Platform: macOS
Application: Arc Browser
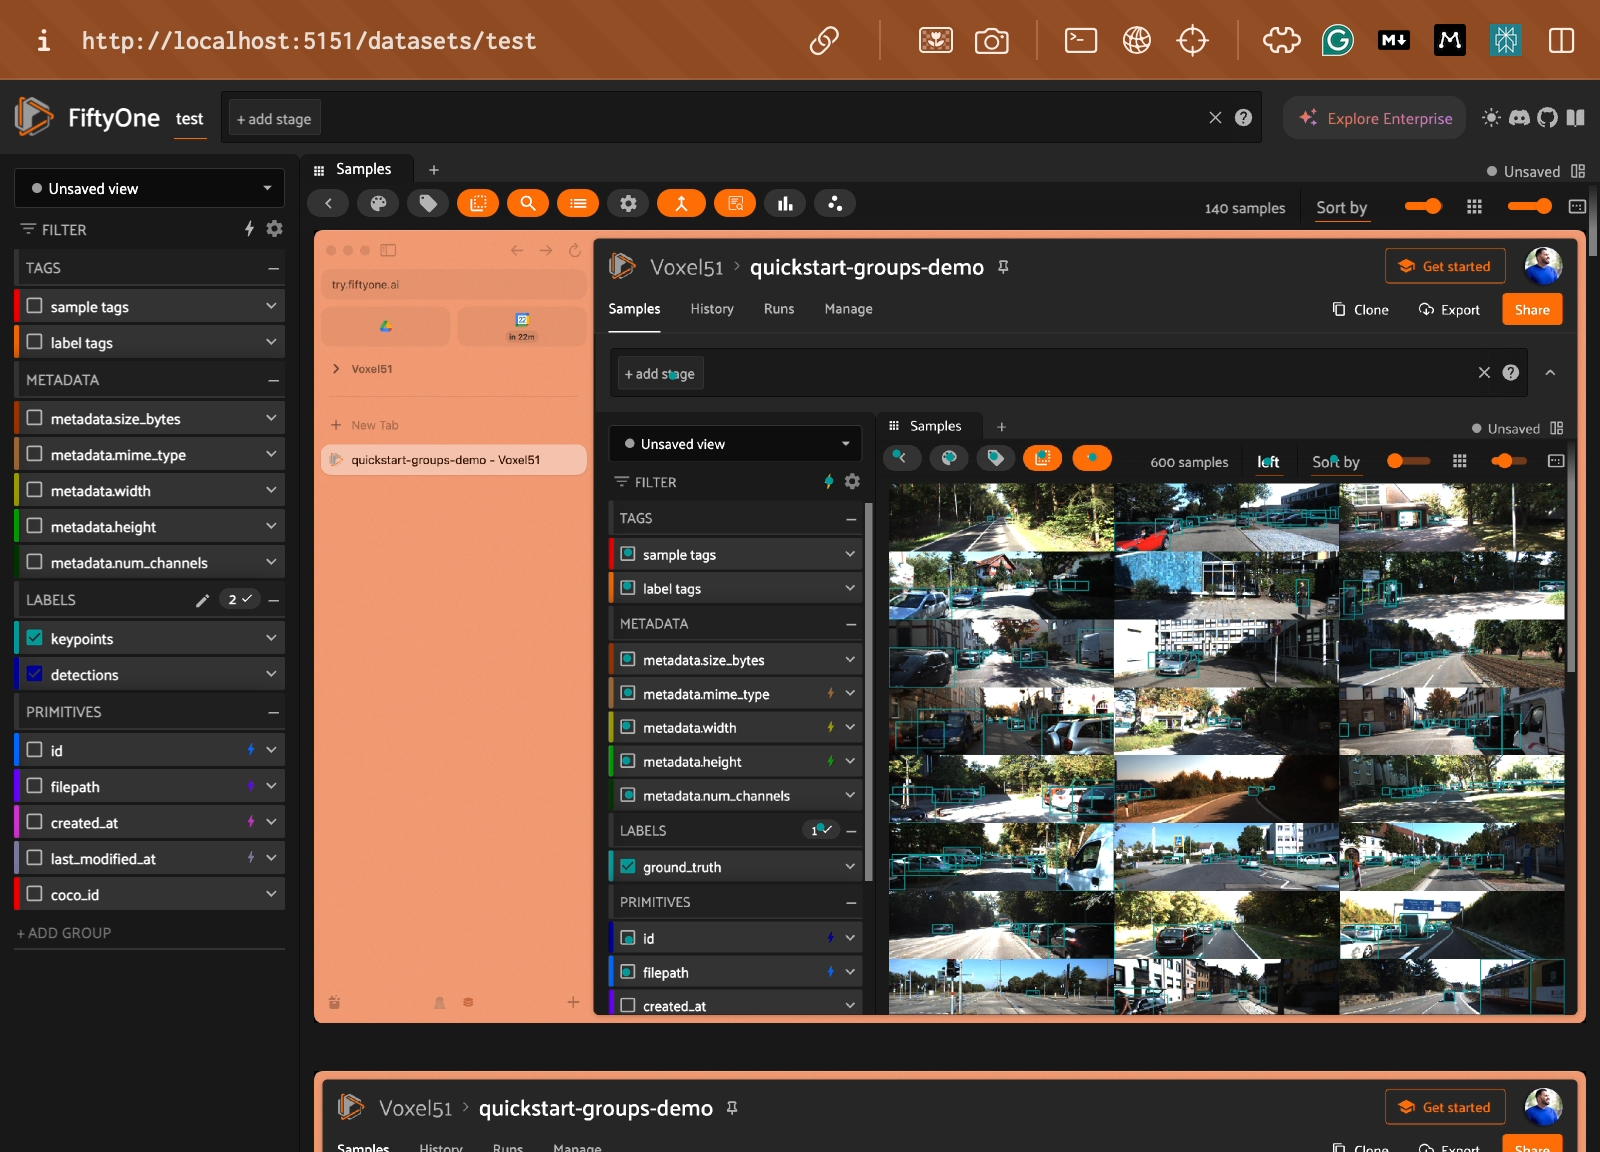
task_description: Tag samples or labels
action_type: click
element_info: Icon
steps_since_start: 1